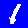
Digit: 1